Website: ulta-beauty
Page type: delivery-shipping
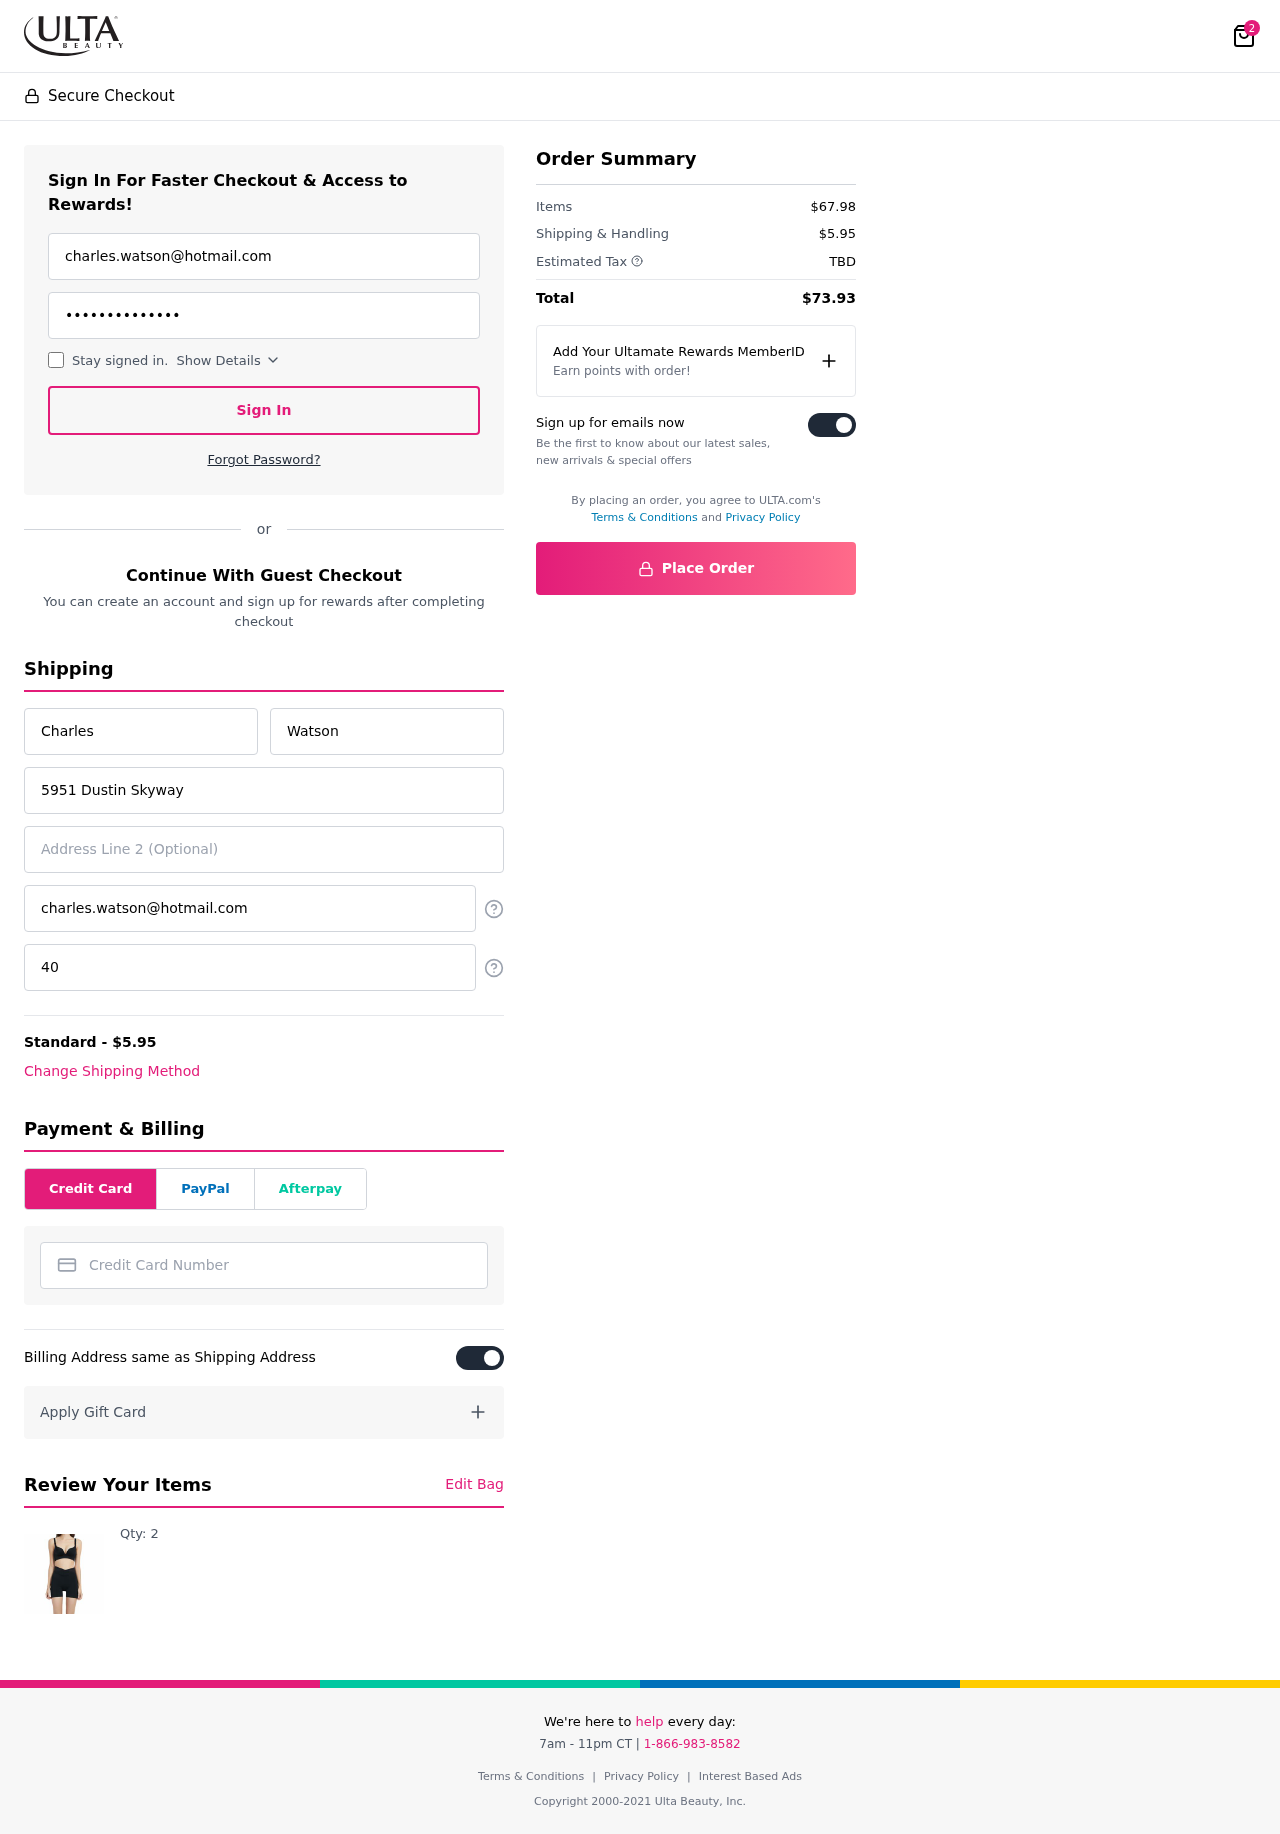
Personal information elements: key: PII_CARD_NUMBER
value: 4062 3859 0680 5413
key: PII_EMAIL
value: charles.watson@hotmail.com
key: PII_EMAIL2
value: charles.watson@hotmail.com
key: PII_FIRSTNAME
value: Charles
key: PII_LASTNAME
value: Watson
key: PII_PHONE
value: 4038357918
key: PII_STREET
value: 5951 Dustin Skyway
Product elements: key: PRODUCT1_QUANTITY
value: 2
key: PRODUCT1
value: Qty: 2
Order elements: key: ORDER_NUM_ITEMS
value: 2
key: ORDER_SHIPPING_COST
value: $5.95
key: ORDER_SUBTOTAL
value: $67.98
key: ORDER_TAX
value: TBD
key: ORDER_TOTAL
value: $73.93